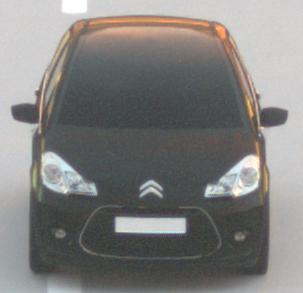
Make: Citroen
Model: C3 1.1
Detailed model: C3 (II)
Model produced from: 2010/01
Model produced until: 2012/03
Doors: 5
Color: black
Road condition: dry road
Daytime: sunrise or sunset
Contrast: medium contrast